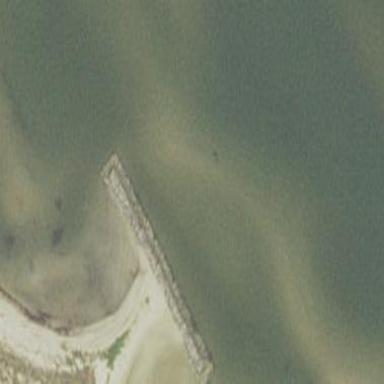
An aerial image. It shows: Breakwater structure.